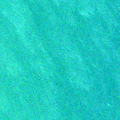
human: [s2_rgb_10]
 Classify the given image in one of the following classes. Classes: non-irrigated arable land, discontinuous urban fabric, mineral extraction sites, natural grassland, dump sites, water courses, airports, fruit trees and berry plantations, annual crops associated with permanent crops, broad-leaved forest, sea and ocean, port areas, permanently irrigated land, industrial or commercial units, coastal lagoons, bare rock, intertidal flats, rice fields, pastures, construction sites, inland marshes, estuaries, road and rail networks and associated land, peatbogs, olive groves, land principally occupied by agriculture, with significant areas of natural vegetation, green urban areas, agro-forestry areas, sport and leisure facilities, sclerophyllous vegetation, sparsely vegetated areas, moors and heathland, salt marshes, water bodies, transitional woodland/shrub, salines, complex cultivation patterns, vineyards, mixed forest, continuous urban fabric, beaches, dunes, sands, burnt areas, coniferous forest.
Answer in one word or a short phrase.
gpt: sea and ocean